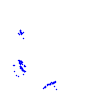
Particle: proton